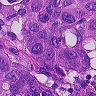
Metastatic tissue present: yes